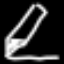
Label: pencil